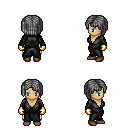
a pixel art fantasy rpg character, female body template, human, tanned skin, gray robe, white pants, gray pageboy hairstyle, gold gloves, brown shoes, four views (front, back, left, right), 2x2 character sprite sheet, small pixel art, hard edges, no anti-aliasing